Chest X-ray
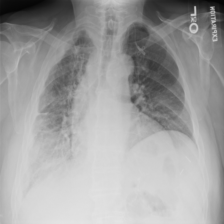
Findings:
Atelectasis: positive
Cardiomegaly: negative
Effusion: negative
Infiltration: negative
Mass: negative
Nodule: positive
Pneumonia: negative
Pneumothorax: negative
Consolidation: negative
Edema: negative
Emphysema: negative
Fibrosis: negative
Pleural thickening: negative
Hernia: negative